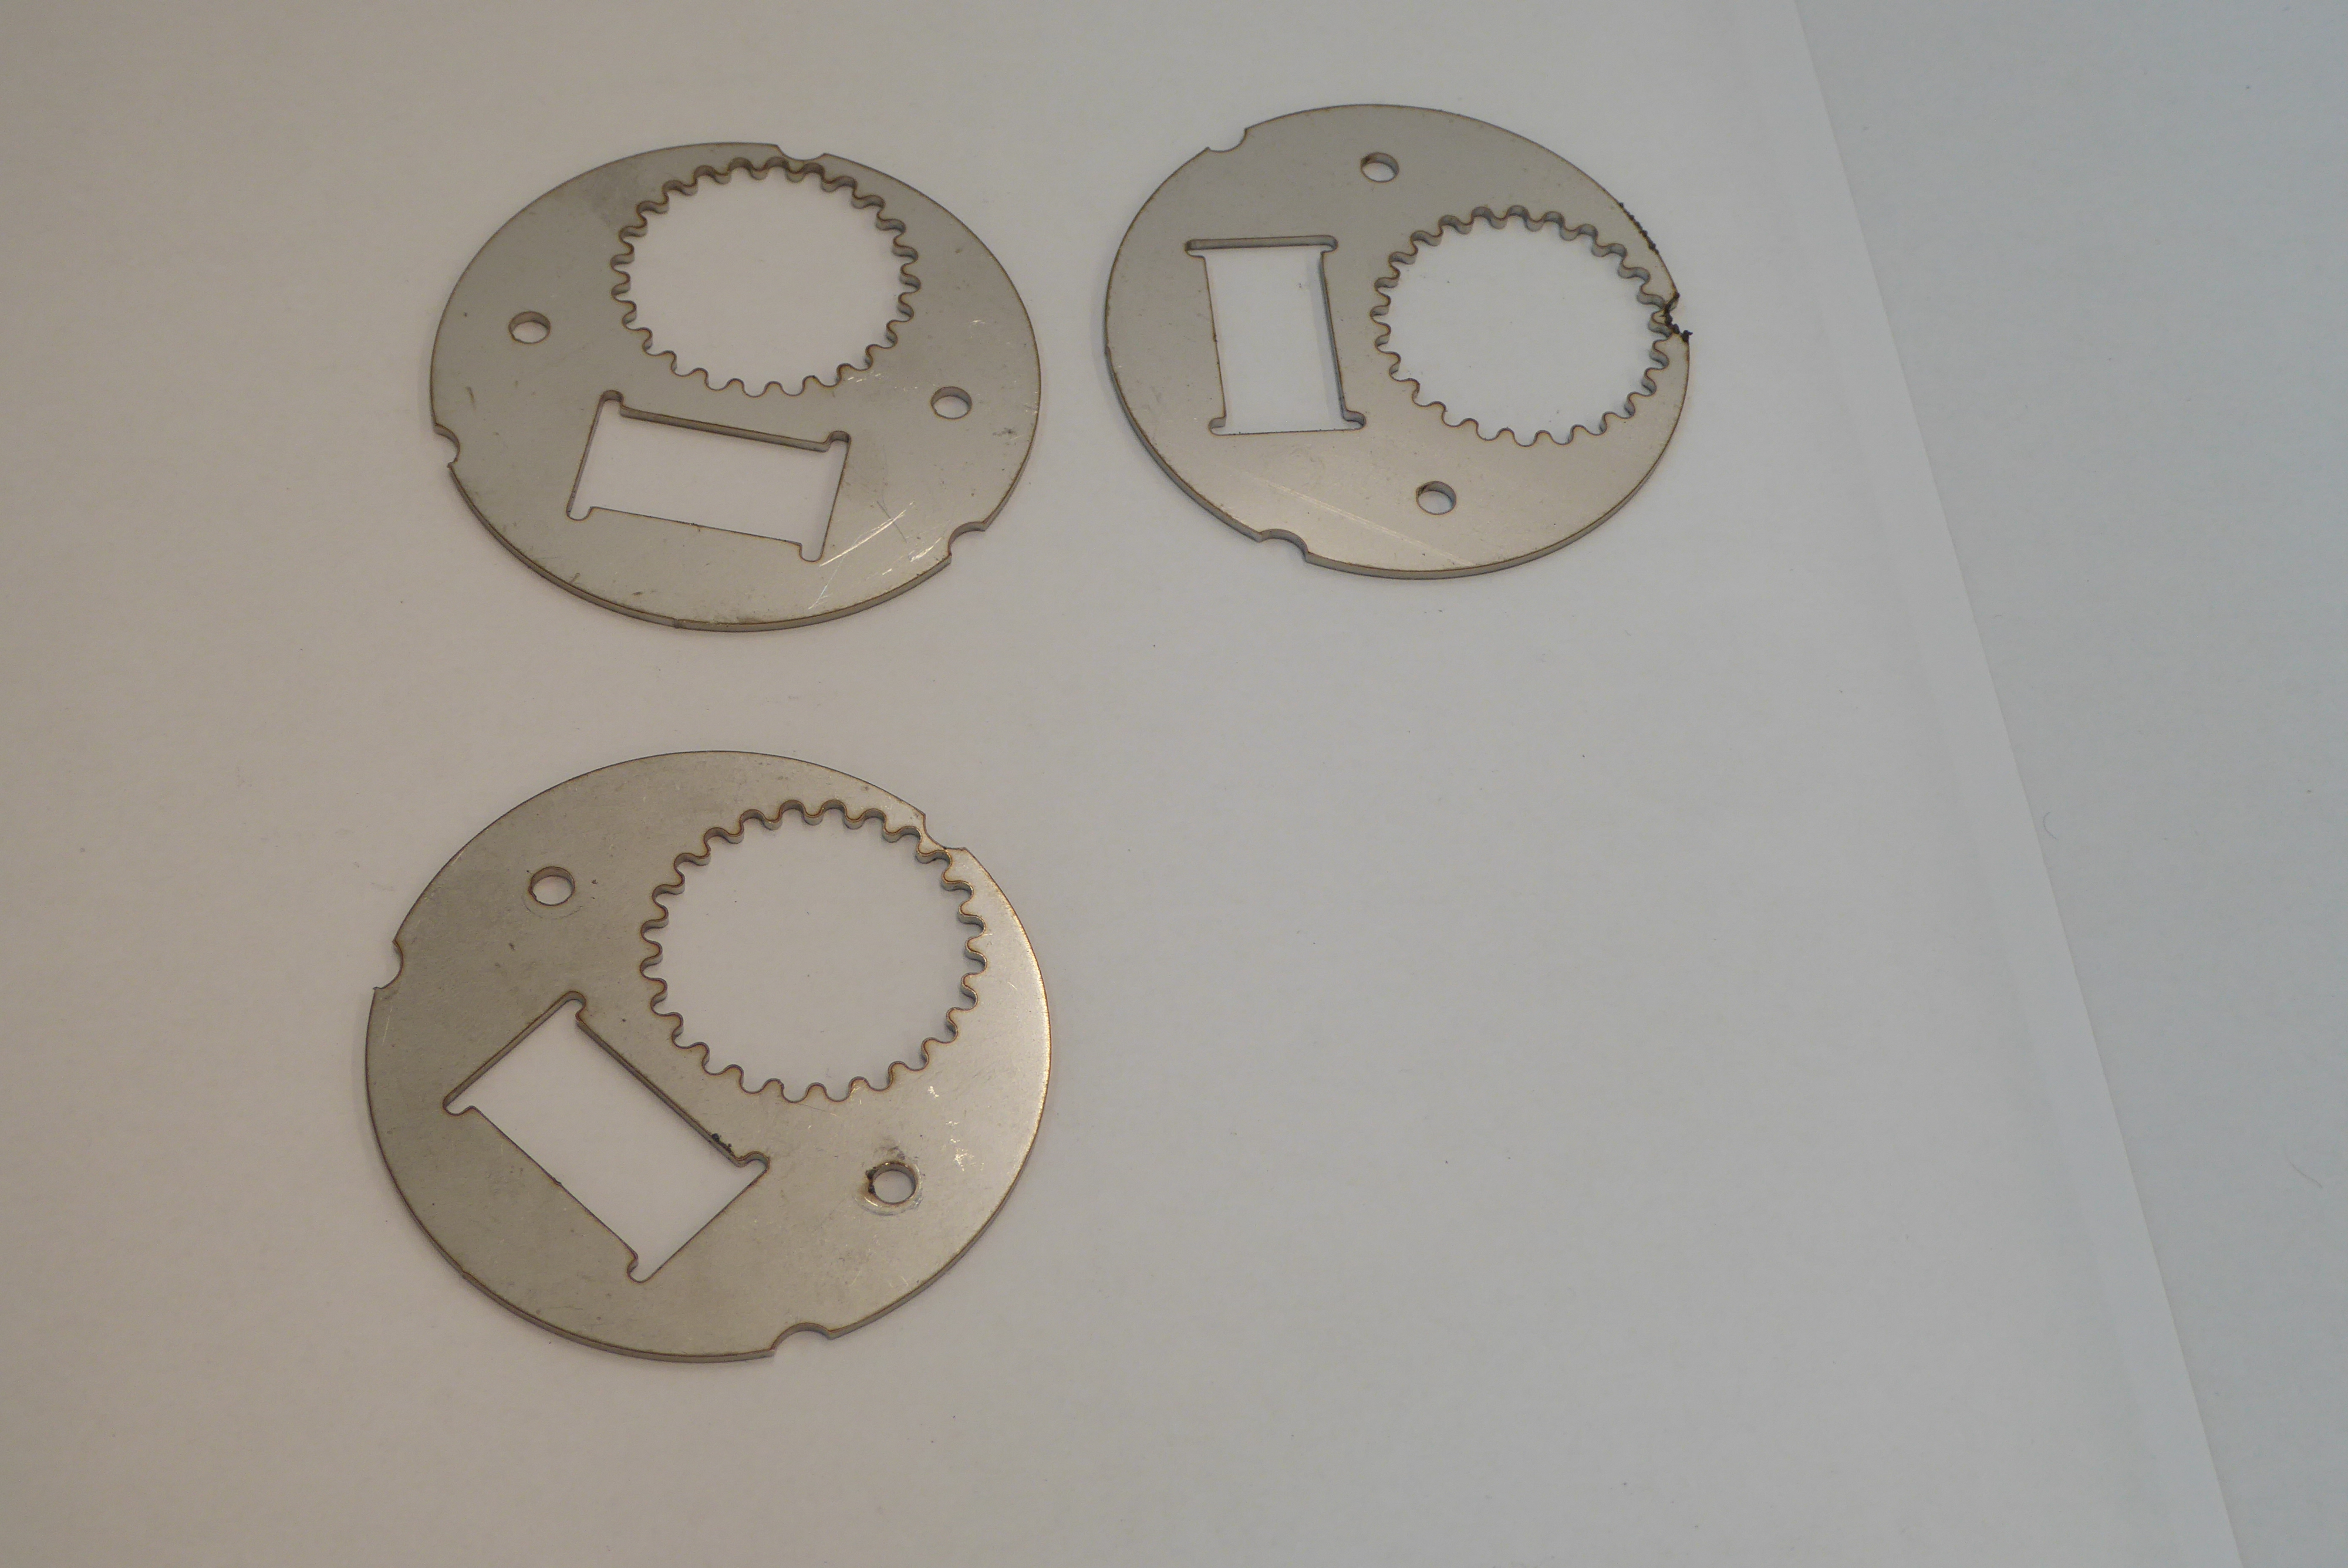
Label: Bottle Opener - Inlay